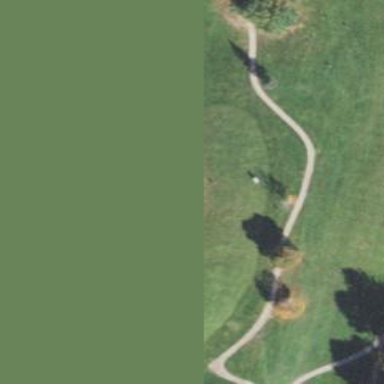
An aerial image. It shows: Grassy fairway on golf course.